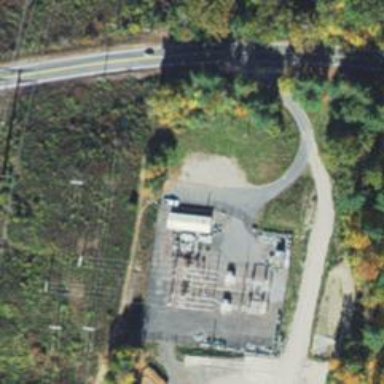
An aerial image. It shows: Distribution level power substation enclosed by fence.